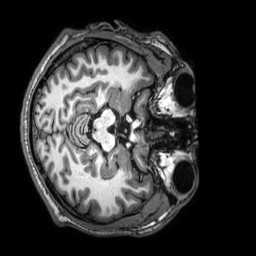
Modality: T1w
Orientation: axial
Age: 29
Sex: male
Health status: healthy
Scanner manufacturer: philips
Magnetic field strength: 3 T
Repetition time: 0.009 s
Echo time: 0.003996 s